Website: crate-barrel
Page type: account-selection
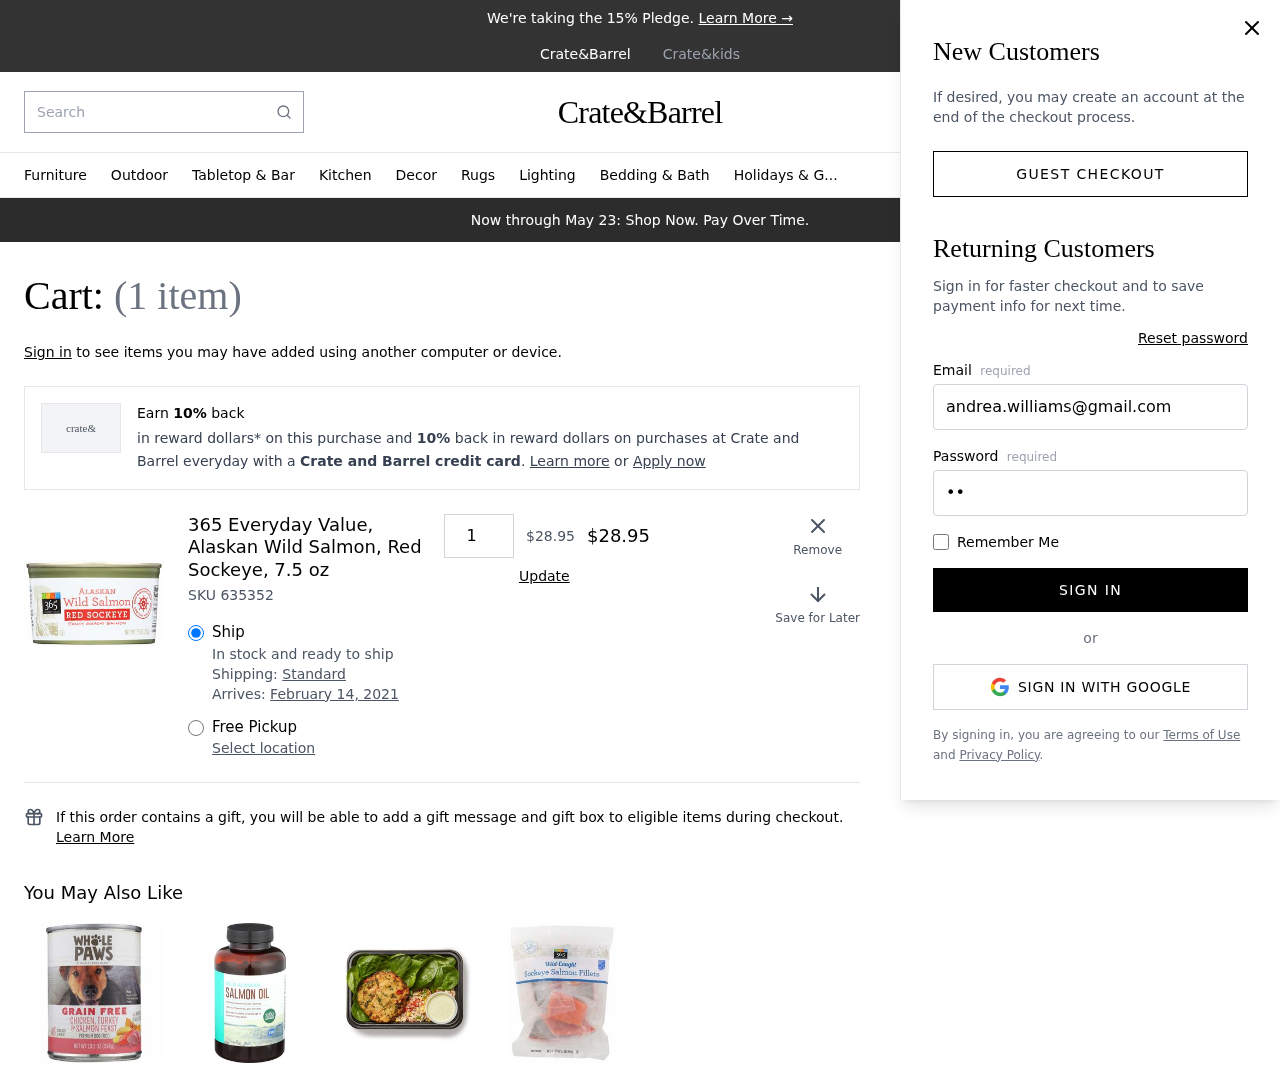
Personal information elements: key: PII_EMAIL
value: andrea.williams@gmail.com
Product elements: key: PRODUCT1_NAME
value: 365 Everyday Value, Alaskan Wild Salmon, Red Sockeye, 7.5 oz
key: PRODUCT1_PRICE
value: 28.95
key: PRODUCT1_QUANTITY
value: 1
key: PRODUCT1_SKU
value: SKU 635352
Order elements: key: ORDER_NUM_ITEMS
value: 1
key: ORDER_DELIVERY_DATE
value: February 14, 2021
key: ORDER_SUBTOTAL
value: $28.95
Search elements: key: HEADER_SEARCH
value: Search